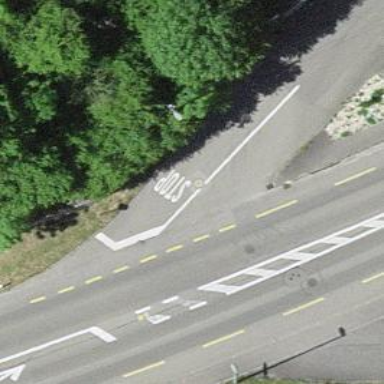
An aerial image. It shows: Road with stop sign.